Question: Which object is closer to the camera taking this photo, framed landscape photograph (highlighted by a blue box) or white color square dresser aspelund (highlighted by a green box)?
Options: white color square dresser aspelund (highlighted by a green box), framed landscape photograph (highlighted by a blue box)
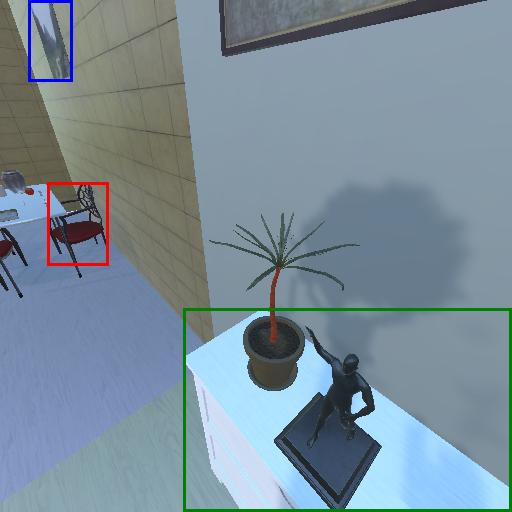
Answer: white color square dresser aspelund (highlighted by a green box)